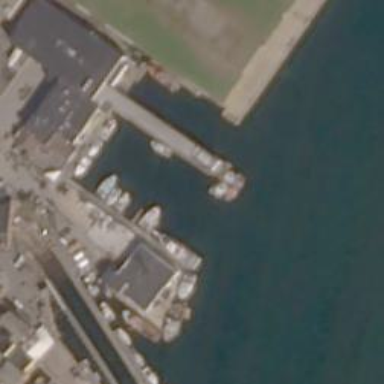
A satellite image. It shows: Man-made pier.